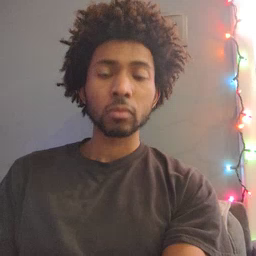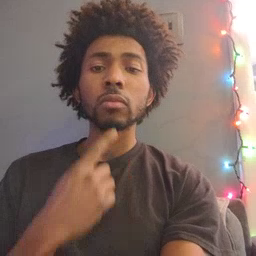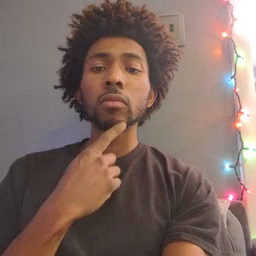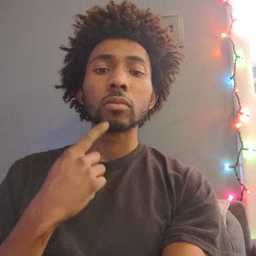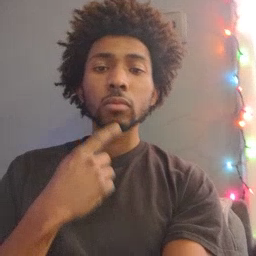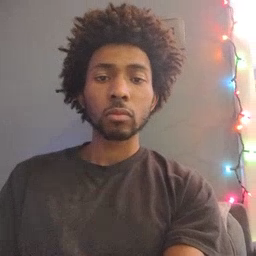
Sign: chin